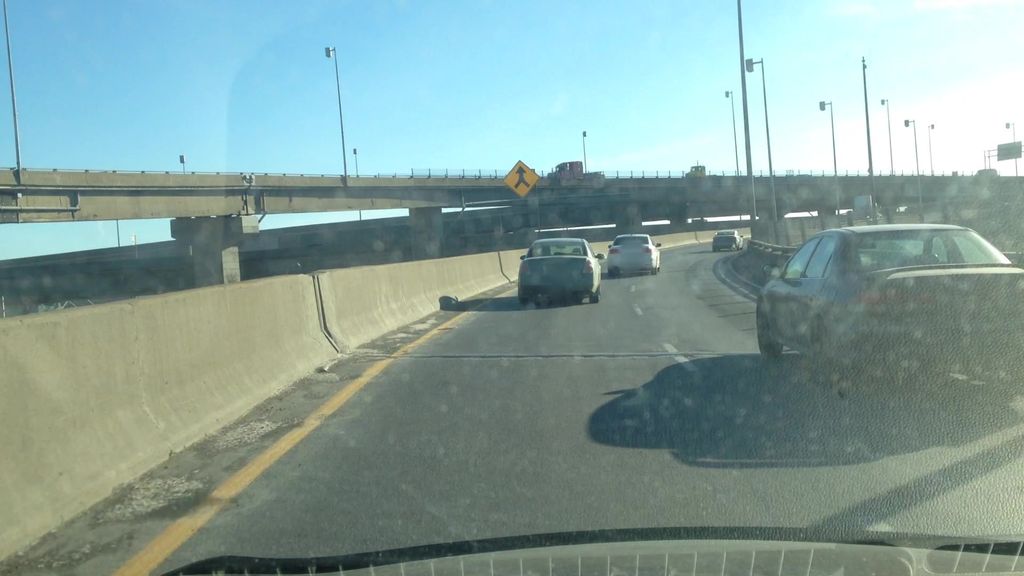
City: montreal